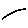
Label: line